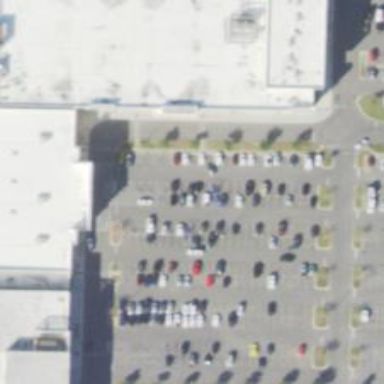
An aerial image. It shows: Parking space.